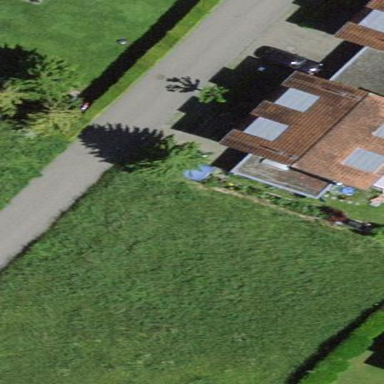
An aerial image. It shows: Simple house.